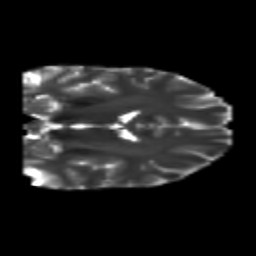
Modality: T2w
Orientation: coronal
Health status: healthy
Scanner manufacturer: philips
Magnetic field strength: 3 T
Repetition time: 6.964 s
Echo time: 0.092 s